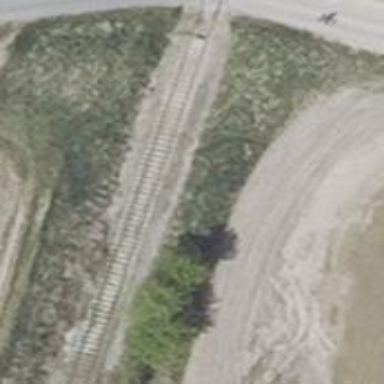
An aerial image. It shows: Public transport halt along the railway.